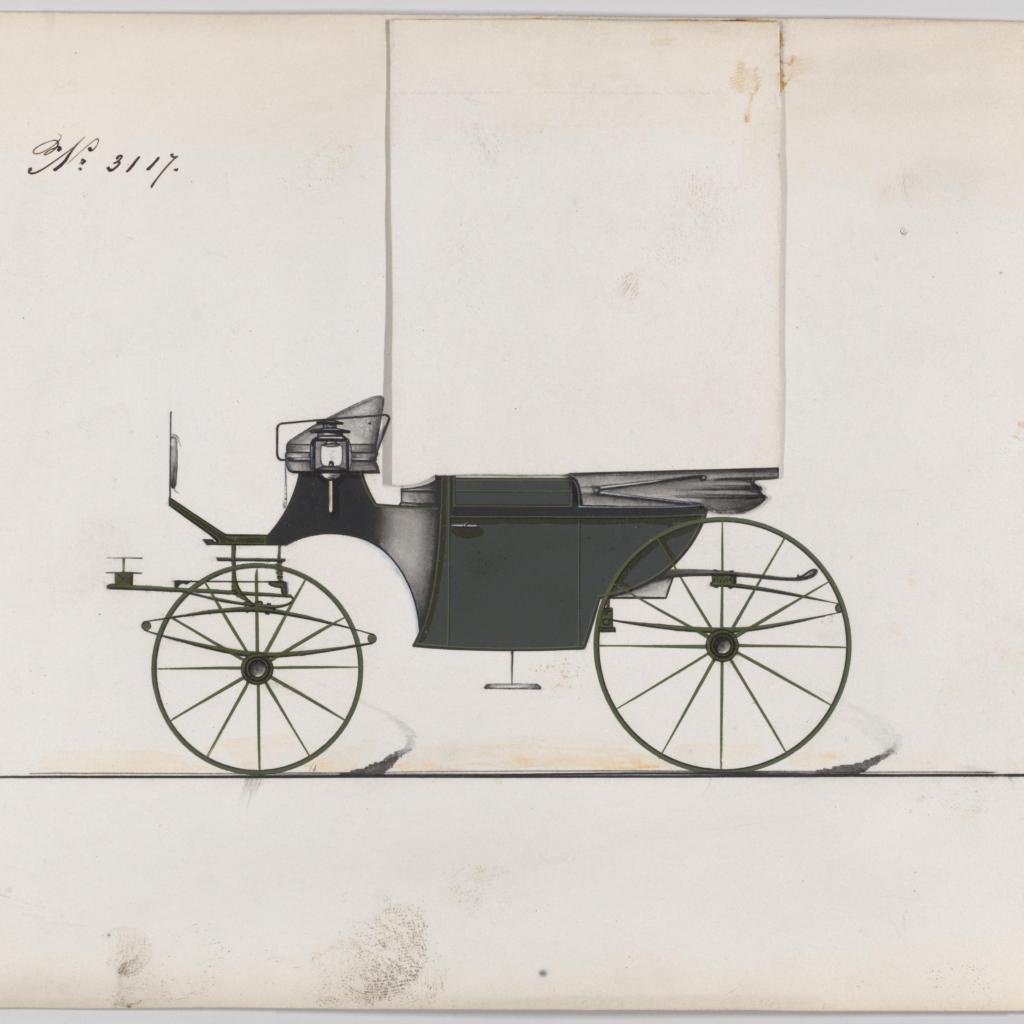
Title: Design for Landaulet, no. 3117
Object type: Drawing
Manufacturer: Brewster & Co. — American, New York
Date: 1875
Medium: Pen and black ink, watercolor and gouache with gum arabic
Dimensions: Sheet: 7 x 9 7/8 in. (17.8 x 25.1 cm)
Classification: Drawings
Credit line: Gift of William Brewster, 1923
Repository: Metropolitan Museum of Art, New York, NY